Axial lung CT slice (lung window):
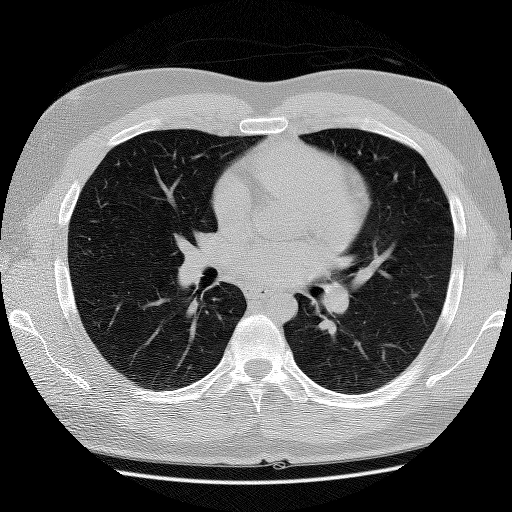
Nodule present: no